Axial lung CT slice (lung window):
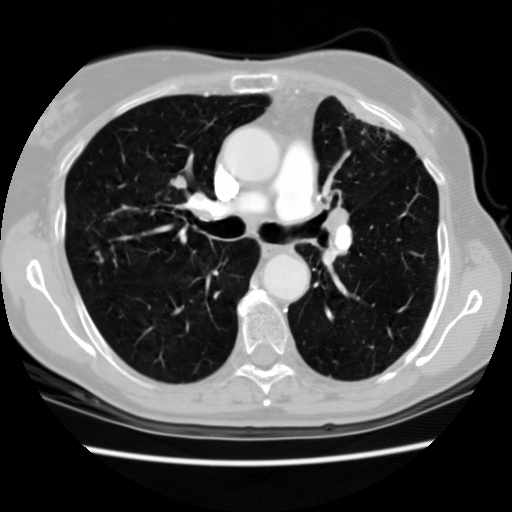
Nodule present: yes
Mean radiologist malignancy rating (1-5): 3.25